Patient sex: F
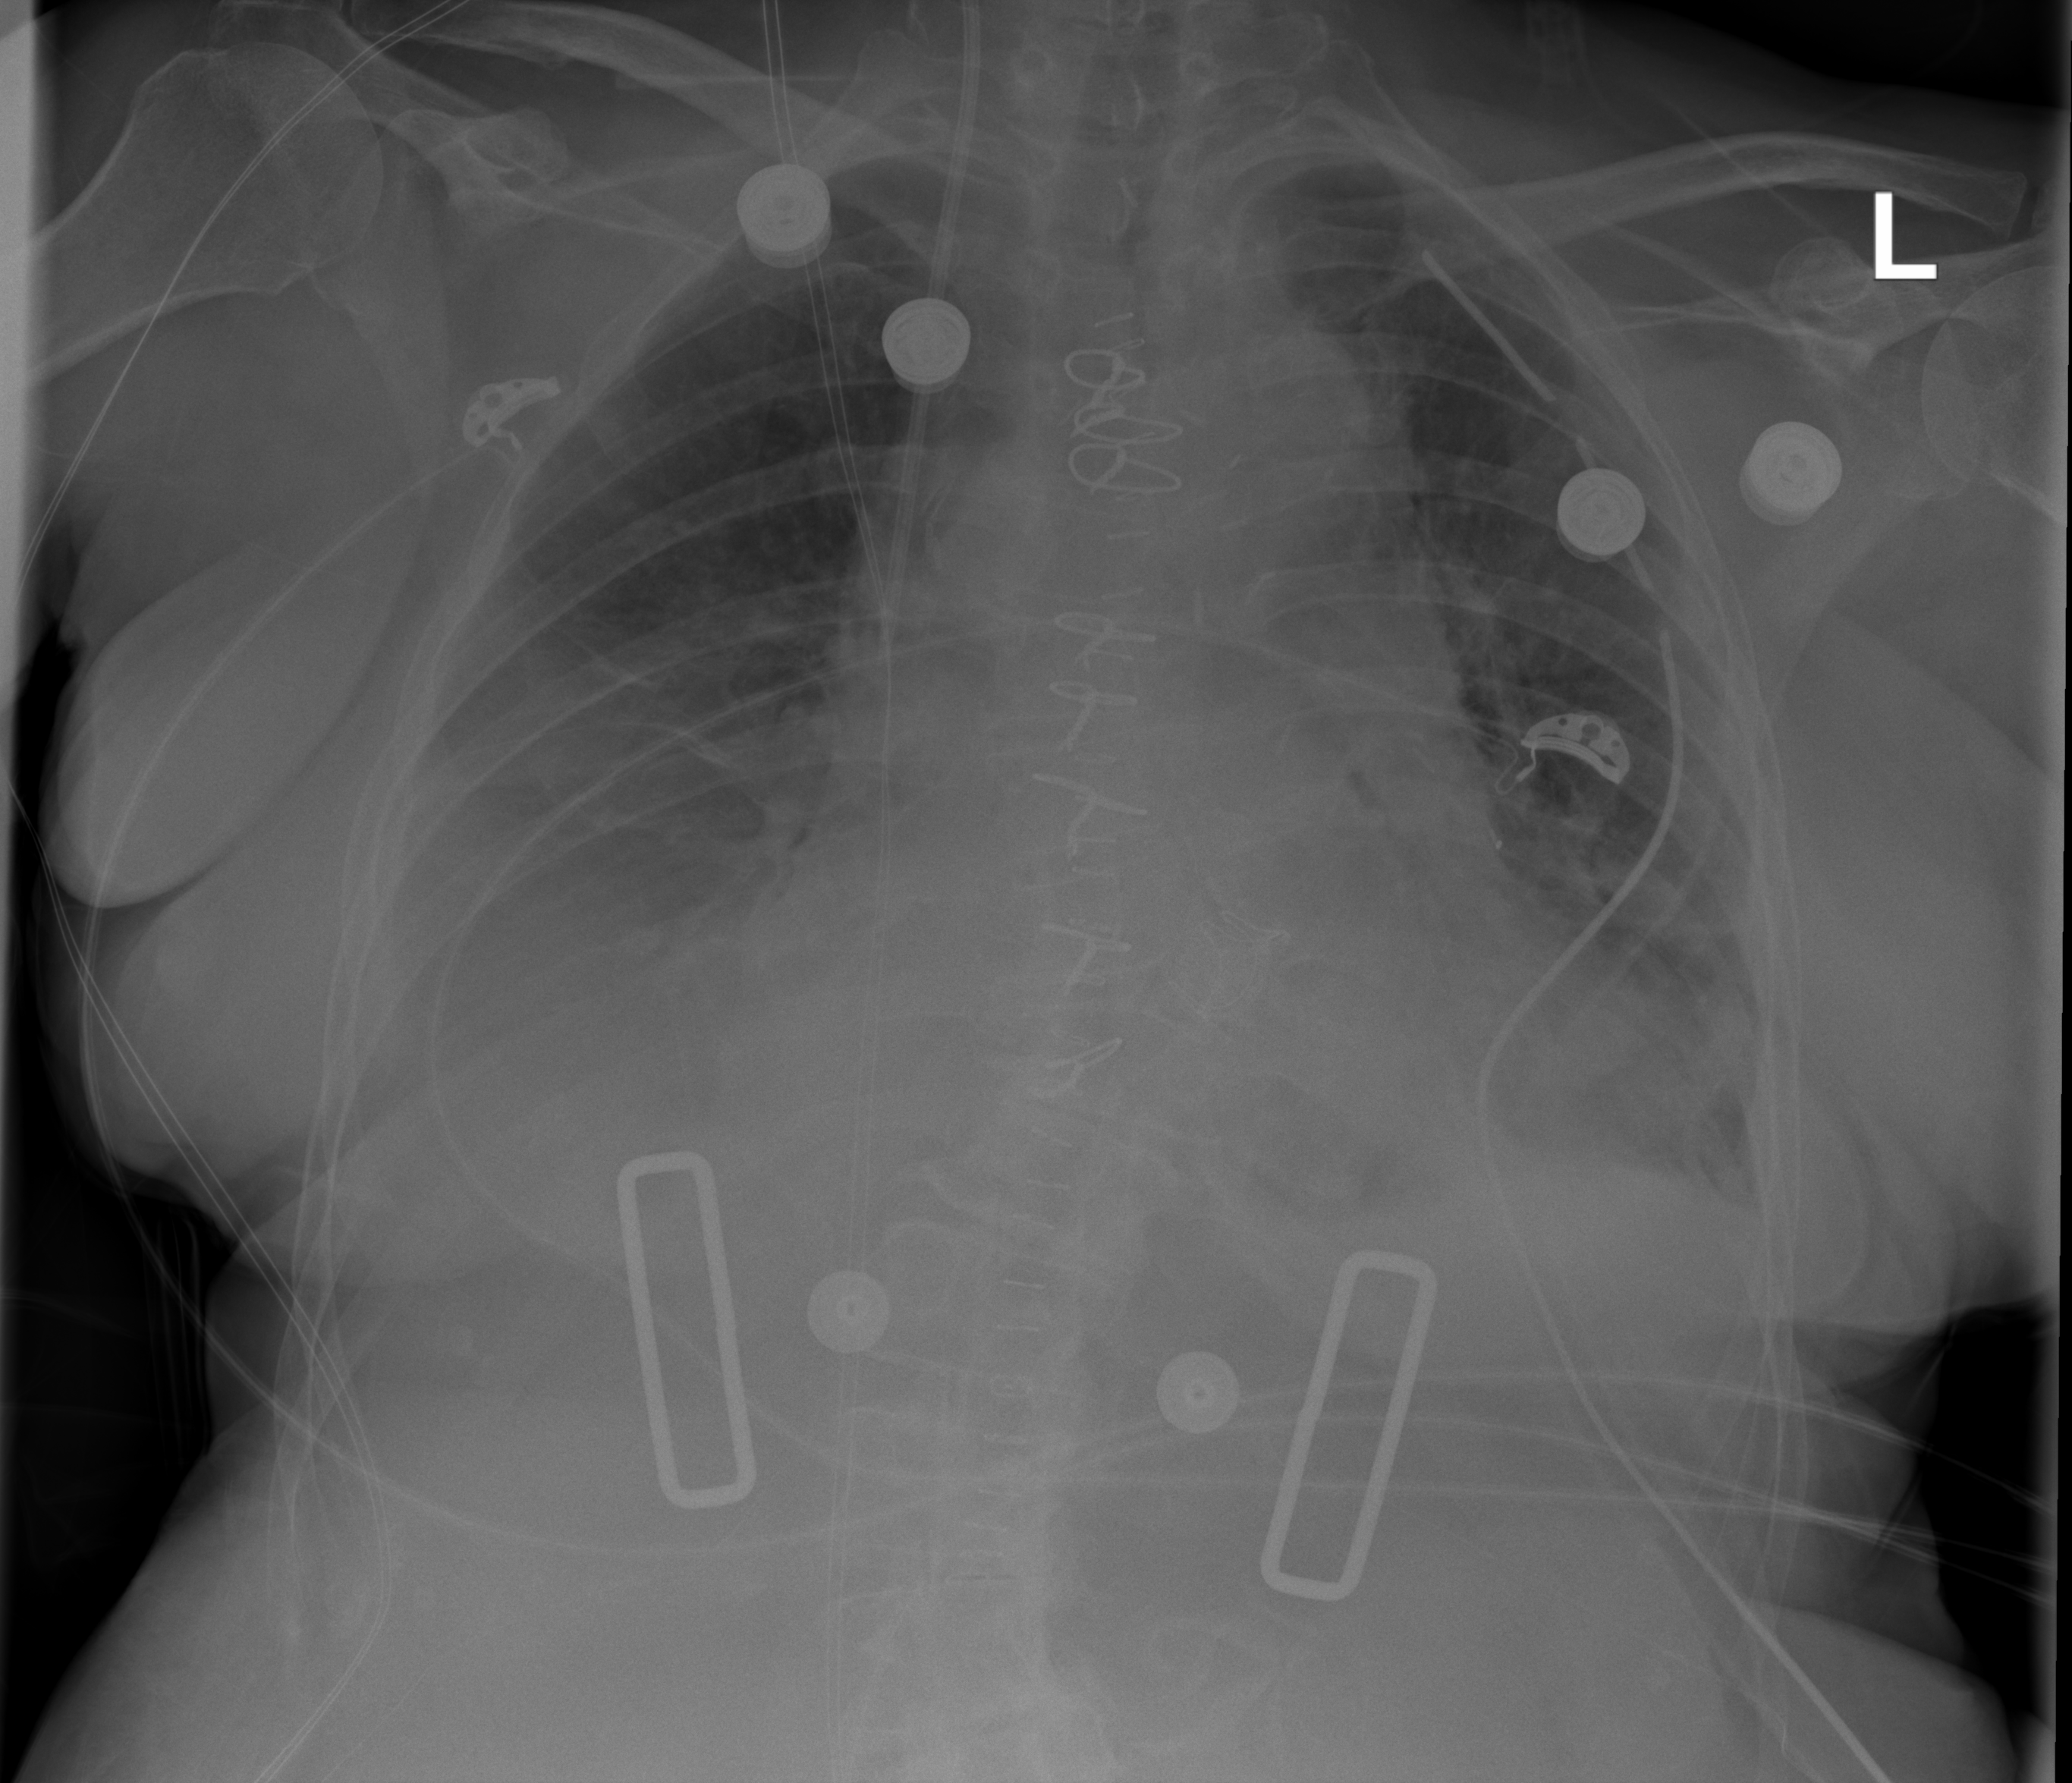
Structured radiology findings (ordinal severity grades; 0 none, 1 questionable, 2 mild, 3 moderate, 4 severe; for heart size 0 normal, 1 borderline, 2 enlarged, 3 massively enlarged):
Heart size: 2
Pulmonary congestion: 2
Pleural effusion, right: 3
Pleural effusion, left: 2
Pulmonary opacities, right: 1
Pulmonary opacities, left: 2
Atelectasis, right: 2
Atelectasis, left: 2